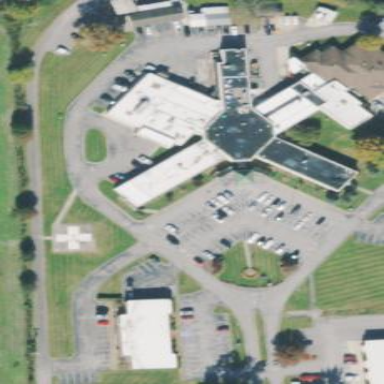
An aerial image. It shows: Hospital building.